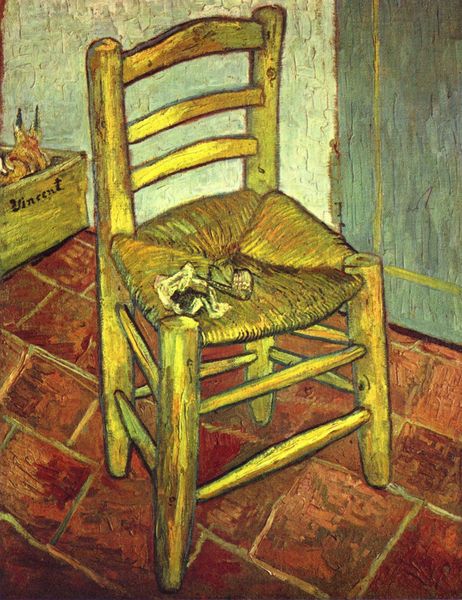
Titel: Vincents Stuhl mit Pfeife
Künstler: Vincent van Gogh
Standort: London
Institution: National Gallery
Schlagwörter: blau, dunkel, gemälde, schatten, weiß, gelb, grün, impressionismus, ocker, sitzen, braun, bunt, degas, grau, hell, hintergrund, holz, licht, orange, raum, schwarz, stroh, stuhl, tür, zimmer, ölbild, haus, rot, tuch, beige, expressionismus, malerei, alt, wand, rahmen, sockel, stein, steine, holzstuhl, innenraum, rückenlehne, signatur, öl, pastos, boden, innen, blatt, rosa, hase, keramik, stilleben, stillleben, ton, beine, hellblau, schrift, papier, ruhe, lehne, perspektive, pflaster, studie, moderne, farben, fläche, flächen, risse, verlassen, mauer, ziegel, farbe, hellgrün, sigantur, van gogh, einfach, detail, pfeife, türrahmen, ölfarbe, holzlehne, aufsicht, zwiebel, flechten, fussboden, katze, eingang, fugen, ärmlich, truhe, wohnhaus, alter, geflecht, unterschrift, gogh, provence, sprossen, geld, loch, fliesen, angel, kiste, schachtel, beutel, kachel, kacheln, bast, vincent van gogh, kasten, taschentuch, rissig, stuhlbein, stuhlbeine, geflochten, scharnier, gaugin, grünlich, schräge, gaugine, platten, leuchtend, korbstuhl, schief, streben, lackiert, steinplatten, vincent, flechtwerk, tabak, kalk, querstreben, terrakotta, schwarzu, rost, spalt, terracotta, türangeln, van, strohgeflecht, getüncht, steinfliesen, arles, holzkasten, iste, stabil, teracotta, outlines, holzstreben, baststuhl, türangel, van goh, saint rémi, streifen gelb, taback, gugen